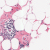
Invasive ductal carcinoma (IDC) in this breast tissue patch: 0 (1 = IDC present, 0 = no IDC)